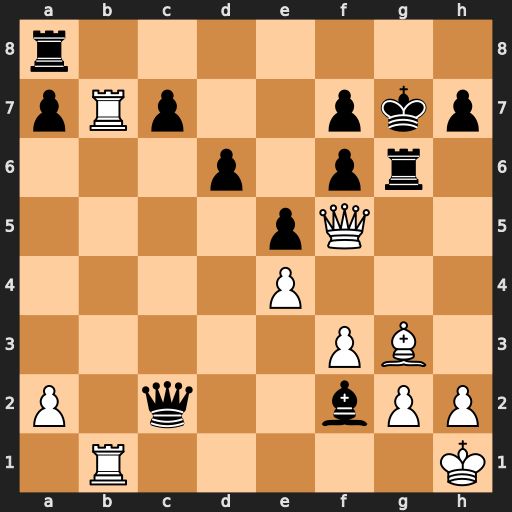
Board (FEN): r7/pRp2pkp/3p1pr1/4pQ2/4P3/5PB1/P1q2bPP/1R5K
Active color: w
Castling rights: -
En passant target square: -
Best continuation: R7b2 Qxb2 Rxb2